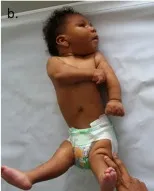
Representation of the patient phenotype. (h) Sloping of the forehead and prominence of supraorbital ridges, which creates an appearance of proptosis and oversized facial features, epicanthal folds, and retrognathia. Bilateral depressions were present on the forehead.
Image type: medical_photograph (skin_photograph)